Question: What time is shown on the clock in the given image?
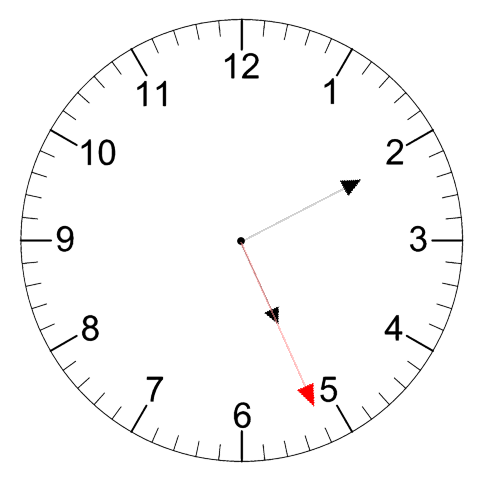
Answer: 05:10:26